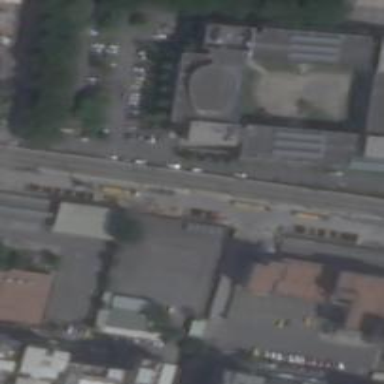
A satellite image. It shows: Public building that is museum.